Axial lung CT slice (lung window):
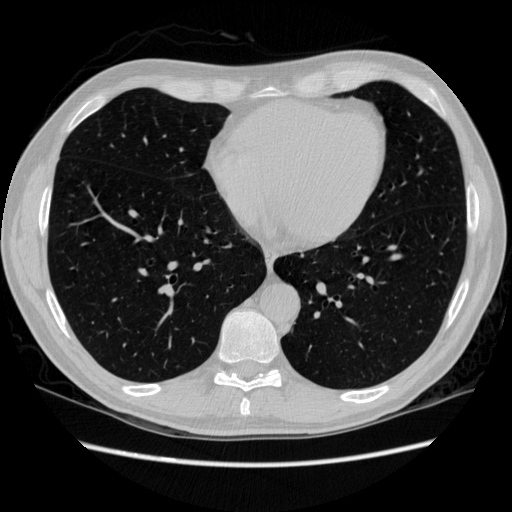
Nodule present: no